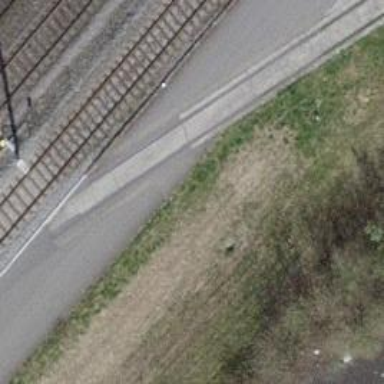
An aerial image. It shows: Level crossing along the railway.